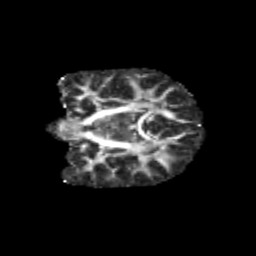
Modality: FA
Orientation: coronal
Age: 9
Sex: female
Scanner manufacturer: siemens
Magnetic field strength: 3 T
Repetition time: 3.8 s
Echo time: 0.07 s